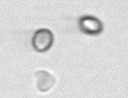
Label: Thalassiosira_sp_aff_mala